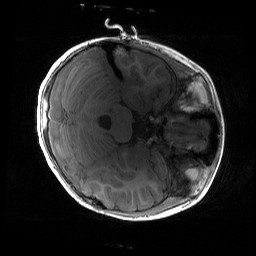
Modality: T1w
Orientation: axial
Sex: female
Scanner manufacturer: siemens
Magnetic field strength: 3 T
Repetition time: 1.9 s
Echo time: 0.00243 s